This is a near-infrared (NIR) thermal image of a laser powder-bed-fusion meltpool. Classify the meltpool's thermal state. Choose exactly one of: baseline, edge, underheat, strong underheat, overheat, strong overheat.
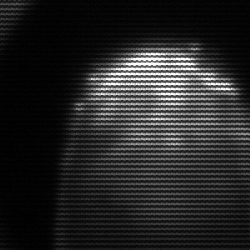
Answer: edge